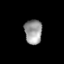
Tissue: lung
Cell type: Epithelial cells
Senescence score: 0.1052
Nuclear area (px): 425
Mean DAPI intensity: 152.358